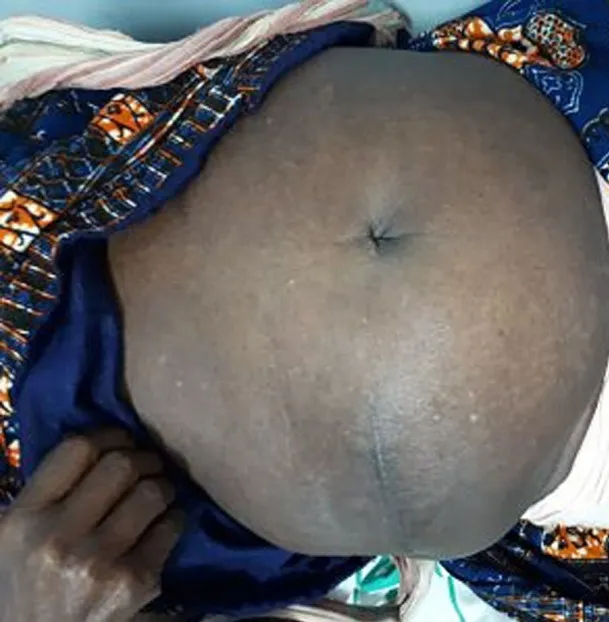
abdomen after 6-months post operation.
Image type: medical_photograph (other_medical_photograph)